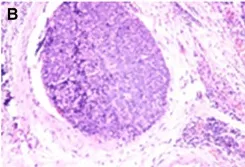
Pathology of case 1: (A,B) Routine postoperative pathology, inclined to myeloid carcinoma.
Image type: pathology (h&e)